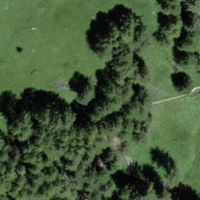
EUNIS habitat code: 26
Species observed at this site:
Arnica montana